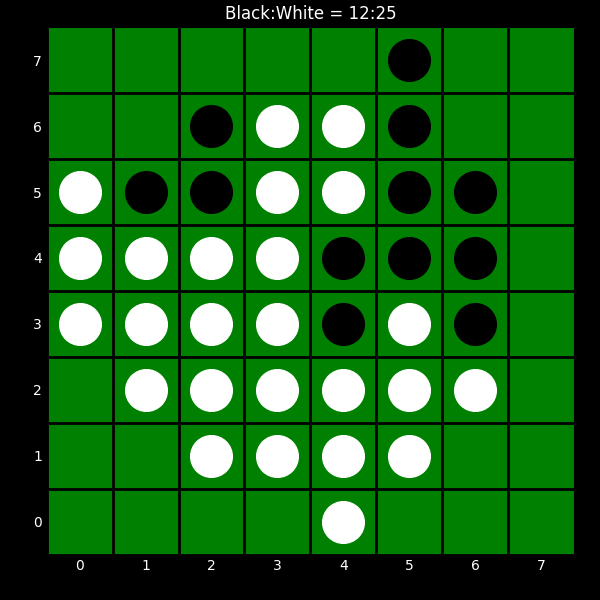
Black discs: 12
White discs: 25